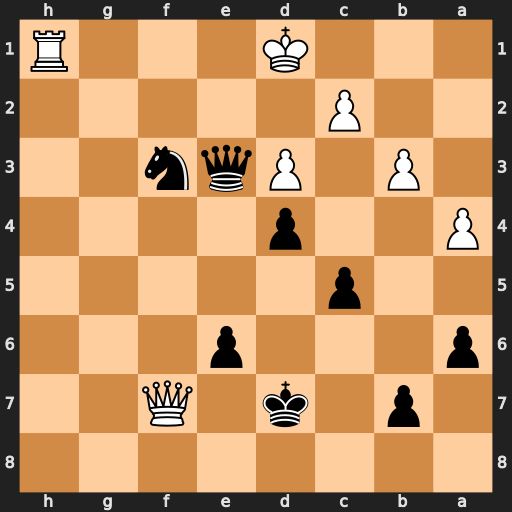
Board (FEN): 8/1p1k1Q2/p3p3/2p5/P2p4/1P1Pqn2/2P5/3K3R
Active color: b
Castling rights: -
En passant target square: -
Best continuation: Kc6 Qe8+ Kb6 Qd8+ Ka7 Qa5 Qg5 c4 Qf5